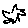
Label: star